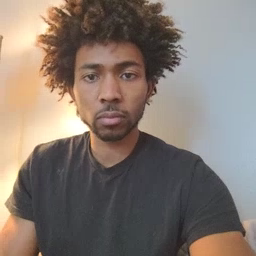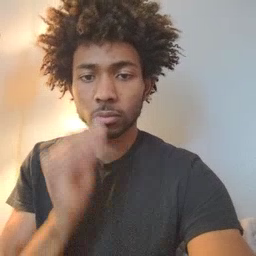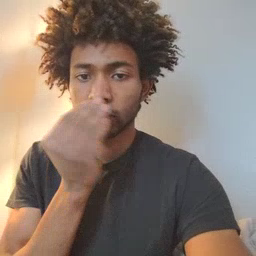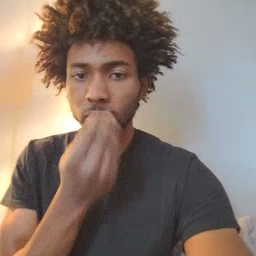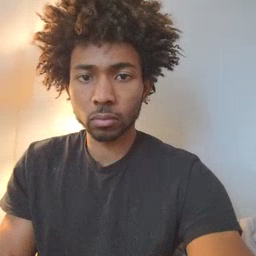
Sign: flower